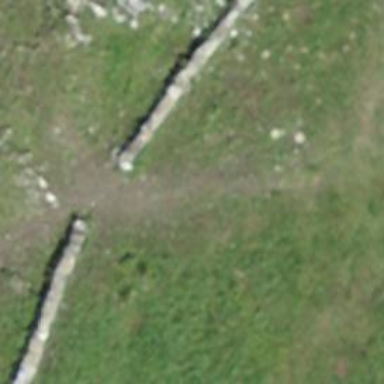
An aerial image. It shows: Wall made of dry stone.